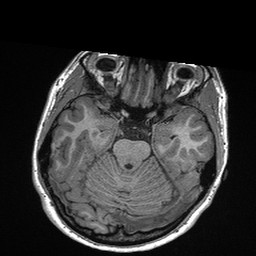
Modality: T1w
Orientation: coronal
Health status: healthy
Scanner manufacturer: siemens
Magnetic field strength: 3 T
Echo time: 0.00298 s